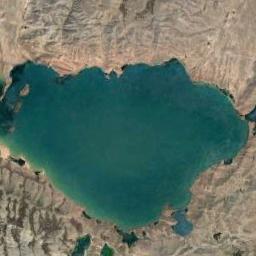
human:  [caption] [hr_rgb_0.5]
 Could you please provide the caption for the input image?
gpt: The ground is uneven around the lake .

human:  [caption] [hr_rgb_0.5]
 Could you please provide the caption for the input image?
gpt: The lake in the picture is small .

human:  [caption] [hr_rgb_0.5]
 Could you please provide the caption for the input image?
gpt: An almost triangular blue lake surrounded by yellow-brown mountains .

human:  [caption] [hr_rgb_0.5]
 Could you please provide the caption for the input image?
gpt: The lake lies in a mountainous area and the water is deep green .

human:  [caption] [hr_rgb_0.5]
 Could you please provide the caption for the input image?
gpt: The lake is in a brown desert .